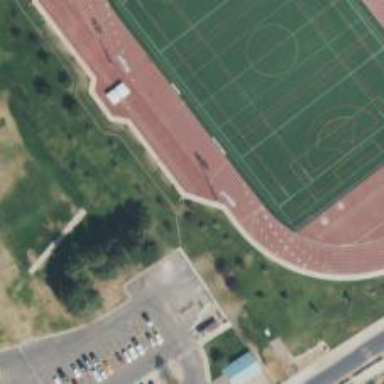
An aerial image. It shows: Athletic track located in leisure land area.